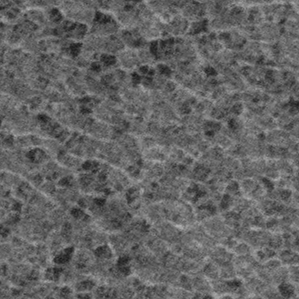
Label: frost